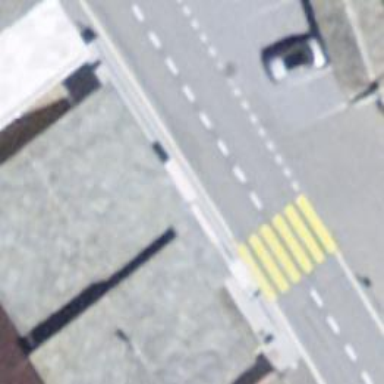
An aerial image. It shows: Bus stop with platform for public transport.